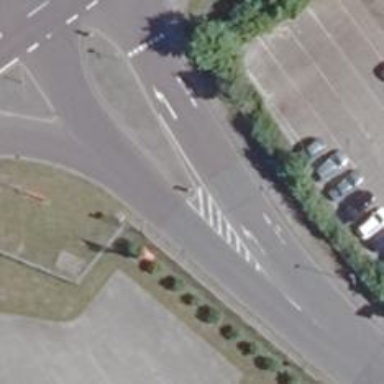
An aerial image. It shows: Unclassified road with asphalt surface featuring traffic calming island.